Field crop: maize
Growth stage: 1
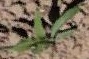
Species: maize